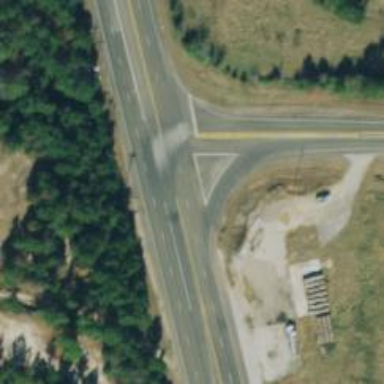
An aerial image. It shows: Stop road.